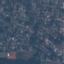
Land use / land cover class: Residential